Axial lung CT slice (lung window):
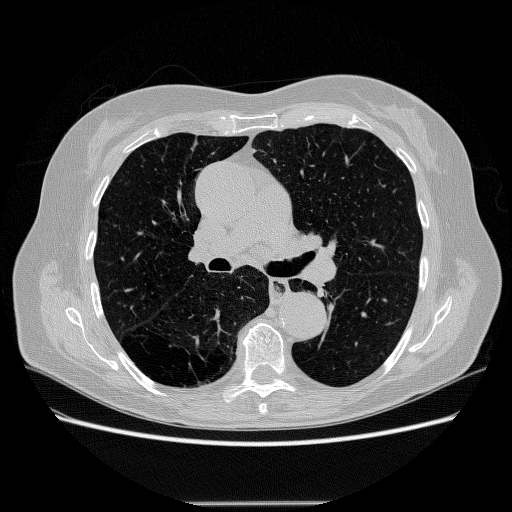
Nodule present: no